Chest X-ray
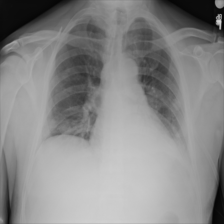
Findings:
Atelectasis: positive
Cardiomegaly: negative
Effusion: positive
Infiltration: negative
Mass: negative
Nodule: positive
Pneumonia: negative
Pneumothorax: negative
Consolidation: negative
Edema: negative
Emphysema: negative
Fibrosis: negative
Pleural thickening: negative
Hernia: negative